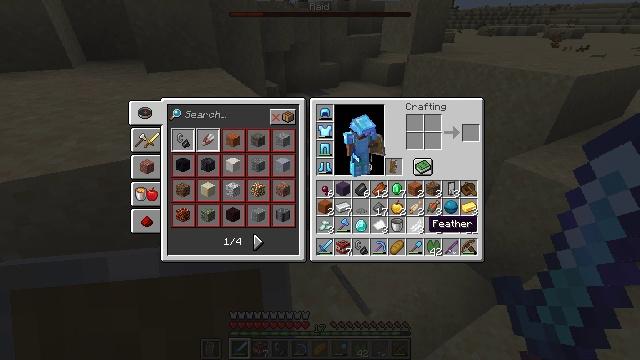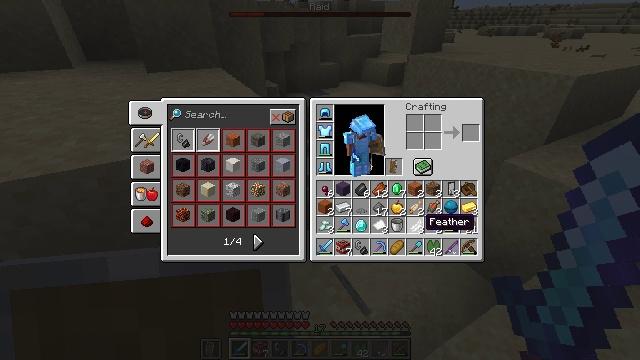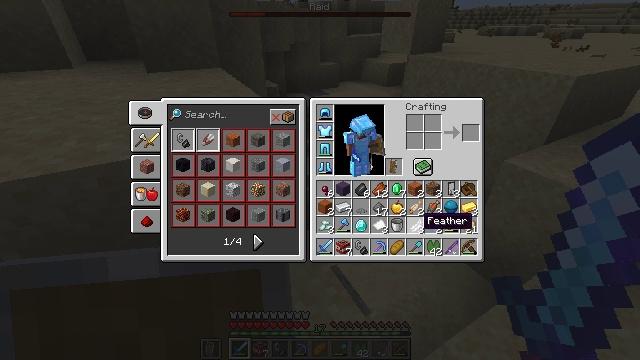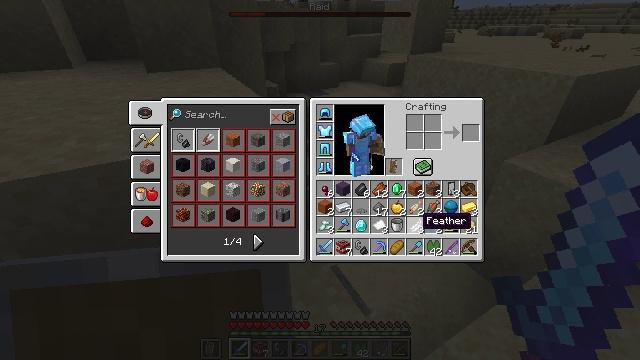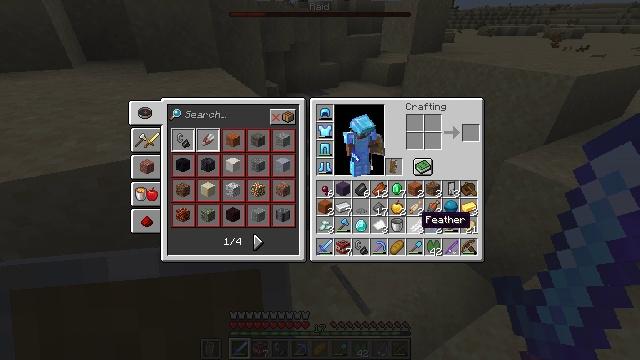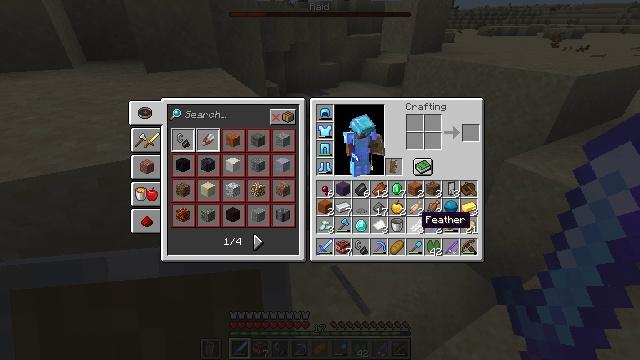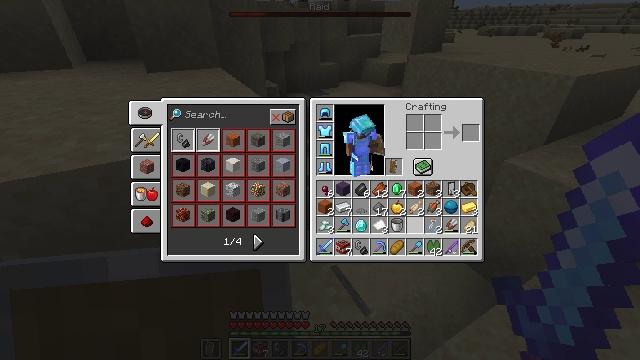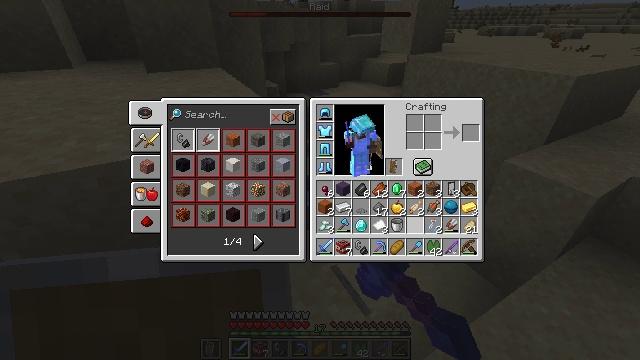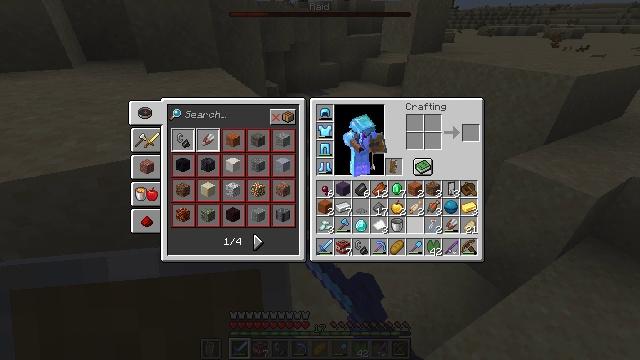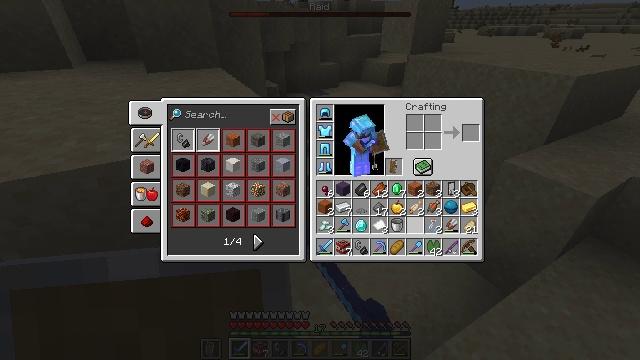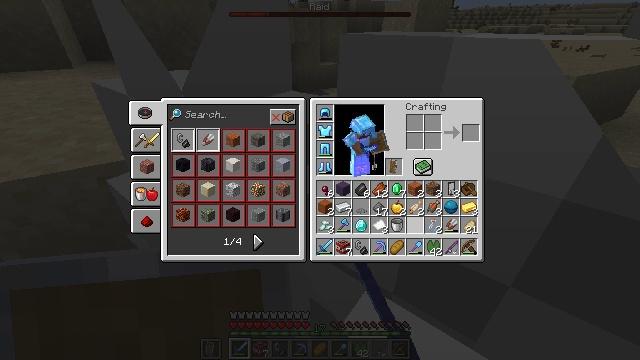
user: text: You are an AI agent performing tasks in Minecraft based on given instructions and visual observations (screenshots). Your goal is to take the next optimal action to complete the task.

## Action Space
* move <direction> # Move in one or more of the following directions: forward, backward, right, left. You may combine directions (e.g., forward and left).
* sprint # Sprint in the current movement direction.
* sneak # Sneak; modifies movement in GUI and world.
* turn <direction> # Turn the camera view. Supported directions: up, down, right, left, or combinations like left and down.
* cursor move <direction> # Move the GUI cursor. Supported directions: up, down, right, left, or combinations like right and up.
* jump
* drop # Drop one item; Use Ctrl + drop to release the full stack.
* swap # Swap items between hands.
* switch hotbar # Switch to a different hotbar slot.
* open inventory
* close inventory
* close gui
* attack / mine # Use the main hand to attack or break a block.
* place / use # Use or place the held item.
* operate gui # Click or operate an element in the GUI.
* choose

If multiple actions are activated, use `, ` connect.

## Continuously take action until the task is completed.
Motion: motion action
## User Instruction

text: Remove a feather from the inventory.
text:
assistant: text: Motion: sprint
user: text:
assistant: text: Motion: sprint
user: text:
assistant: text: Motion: sprint
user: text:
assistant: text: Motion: sprint
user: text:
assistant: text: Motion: sprint
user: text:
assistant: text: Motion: sprint, drop
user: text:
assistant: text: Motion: sprint, drop
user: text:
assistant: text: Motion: sprint, drop
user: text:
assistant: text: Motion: sprint
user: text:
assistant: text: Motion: sprint
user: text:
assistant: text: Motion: no_op